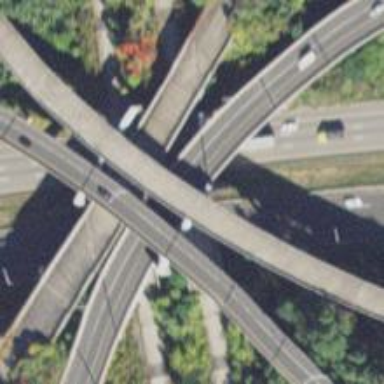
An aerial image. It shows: Abandoned flyover bridge over service road.